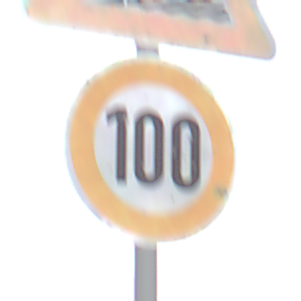
Verkehrszeichen: Geschwindigkeit100
Zusatzzeichen oben: Ufer
Umgebung: Outdoor, Nature
Tageszeit: Midday
Wetter: Overcast
Licht: Natural
Jahreszeit: NotSpecified
Kontrast: LowContrast